Field crop: maize
Growth stage: 2
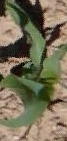
Species: maize